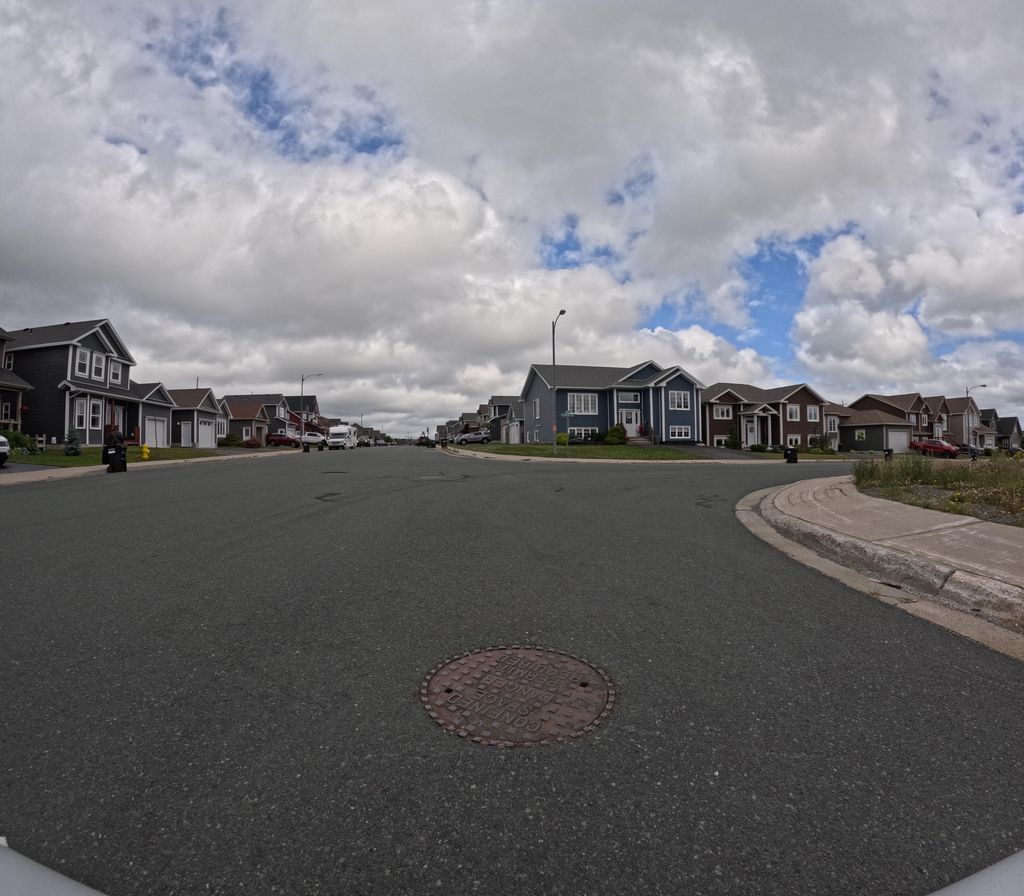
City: st_johns